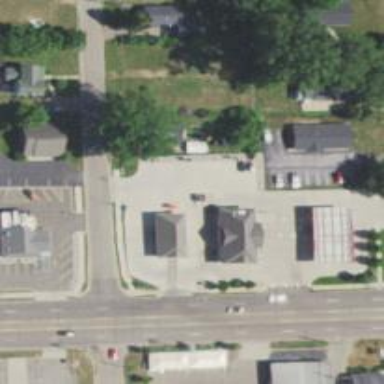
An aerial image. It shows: Convenience shop.